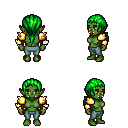
a pixel art fantasy rpg character, female body template, orc, green skin, gold arm armor, teal pants, green ponytail hairstyle, four views (front, back, left, right), 2x2 character sprite sheet, small pixel art, hard edges, no anti-aliasing